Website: apple-inc
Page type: review-order
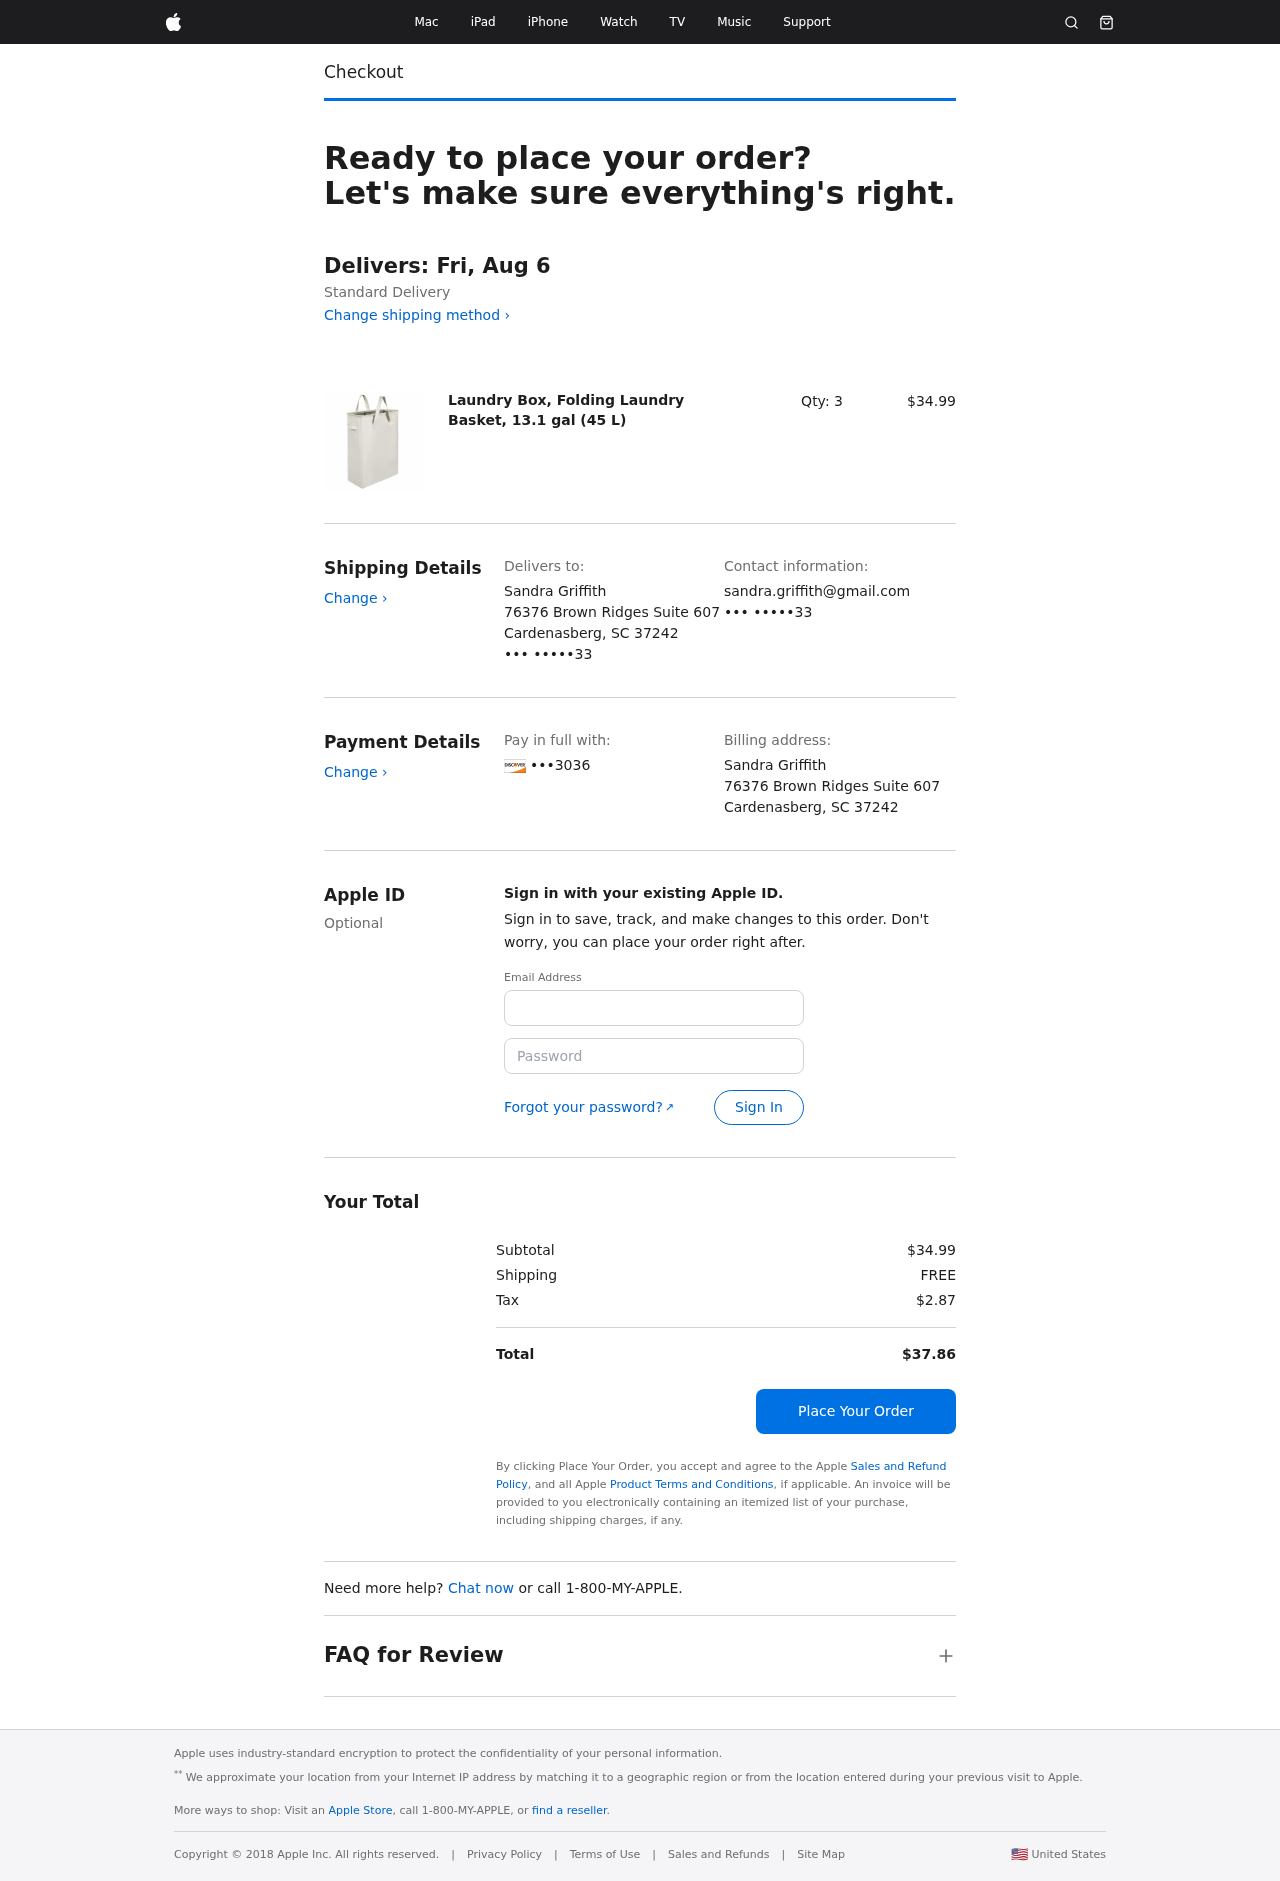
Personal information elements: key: PII_CARD_LAST4
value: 3036
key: PII_CITY_STATE_ZIP
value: Cardenasberg, SC 37242
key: PII_EMAIL3
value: sandra.griffith@gmail.com
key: PII_FULLNAME
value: Sandra Griffith
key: PII_PHONE_SUFFIX
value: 33
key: PII_STREET
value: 76376 Brown Ridges Suite 607
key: PII_EMAIL2
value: sandra.griffith@gmail.com
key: PII_PHONE_SUFFIX2
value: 33
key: PII_FULLNAME2
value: Sandra Griffith
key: PII_CITY
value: Cardenasberg
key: PII_STATE_ABBR
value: SC
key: PII_POSTCODE
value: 37242
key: PII_POSTCODE_FULL
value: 37242
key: PII_CITY_STATE
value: Cardenasberg, SC
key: PII_POSTCODE_NUMERIC
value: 37242
Product elements: key: PRODUCT1_NAME
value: Laundry Box, Folding Laundry Basket, 13.1 gal (45 L)
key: PRODUCT1_PRICE
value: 34.99
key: PRODUCT1_QUANTITY
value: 3
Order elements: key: ORDER_DELIVERY_DATE
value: Delivers: Fri, Aug 6
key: ORDER_SUBTOTAL
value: $34.99
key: ORDER_SHIPPING_COST
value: FREE
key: ORDER_TAX
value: $2.87
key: ORDER_TOTAL
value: $37.86